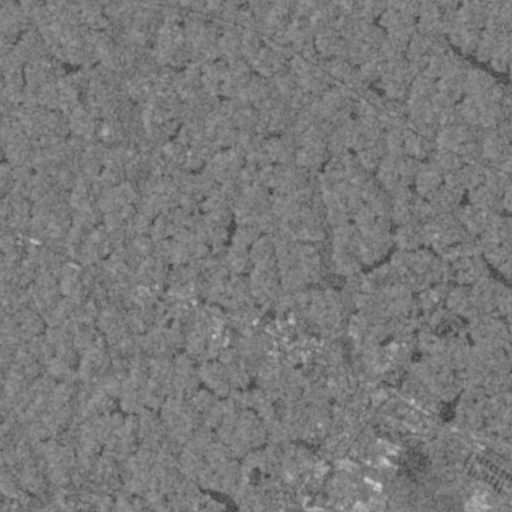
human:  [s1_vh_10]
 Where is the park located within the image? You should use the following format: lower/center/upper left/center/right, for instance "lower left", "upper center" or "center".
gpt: The park is located in the lower center of the image.
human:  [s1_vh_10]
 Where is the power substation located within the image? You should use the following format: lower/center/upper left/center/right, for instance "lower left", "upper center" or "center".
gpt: The power substation is located in the lower center of the image.
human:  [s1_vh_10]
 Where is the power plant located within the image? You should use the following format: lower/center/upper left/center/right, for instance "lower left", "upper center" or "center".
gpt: There is no power plant in the image.

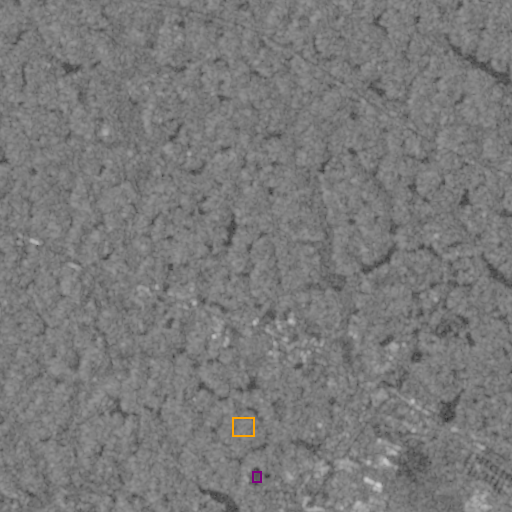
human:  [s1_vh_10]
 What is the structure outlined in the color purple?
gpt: The structure outlined in purple is a park.
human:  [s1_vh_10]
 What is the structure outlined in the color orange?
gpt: The structure outlined in orange is a power substation.
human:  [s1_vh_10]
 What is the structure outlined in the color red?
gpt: There is no red outline.